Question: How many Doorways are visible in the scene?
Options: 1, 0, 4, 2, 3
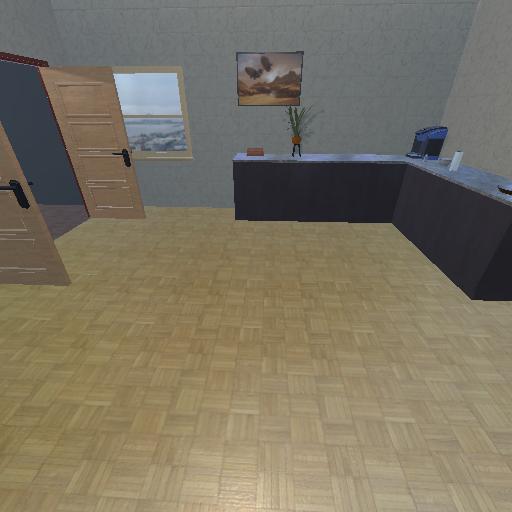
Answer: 1